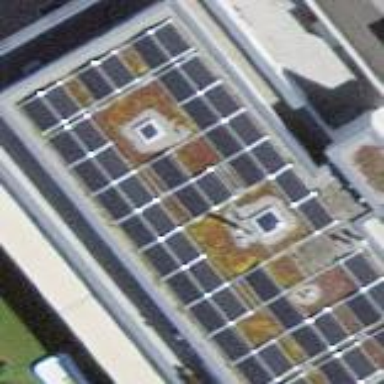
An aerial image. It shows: Building with apartments equipped with solar photovoltaic generator on its flat roof.